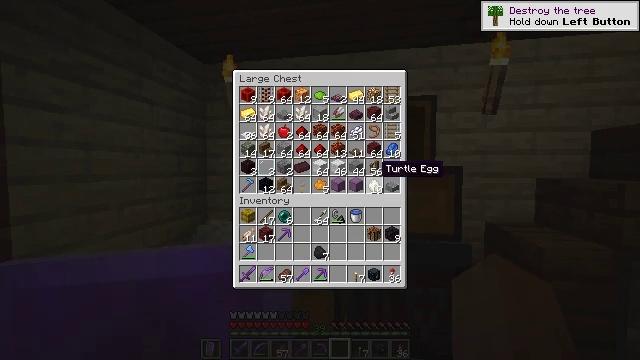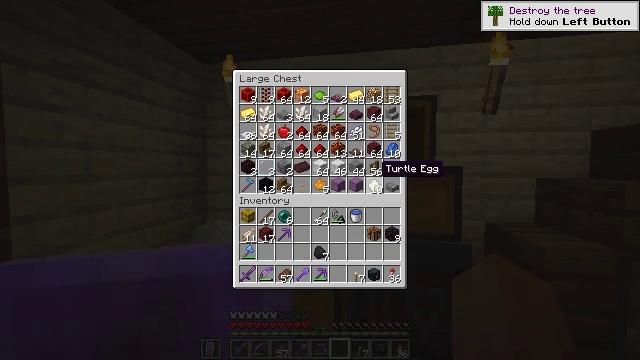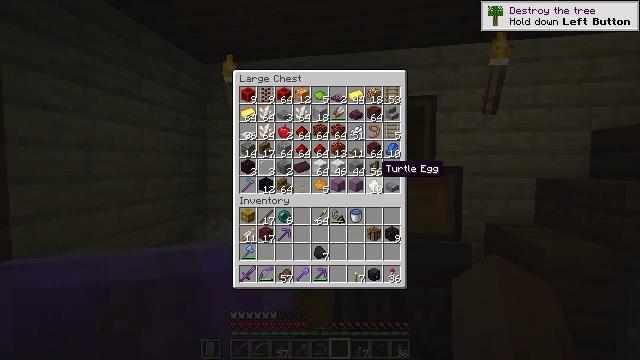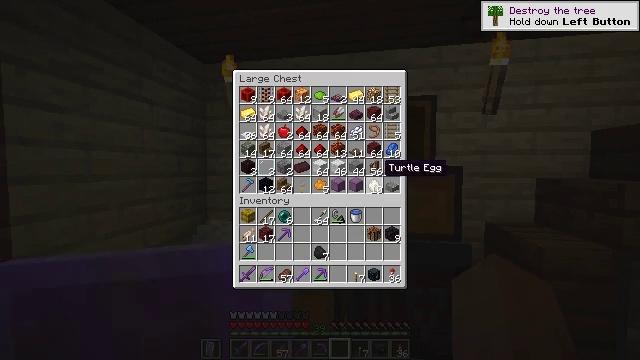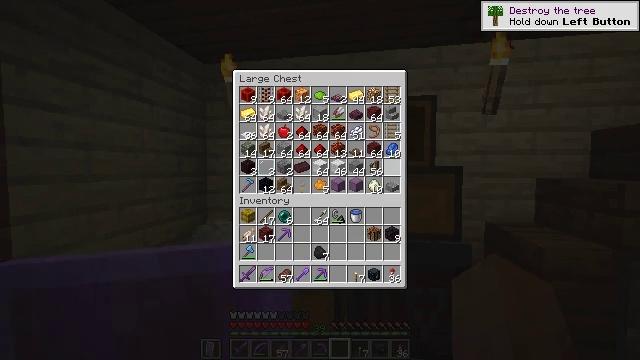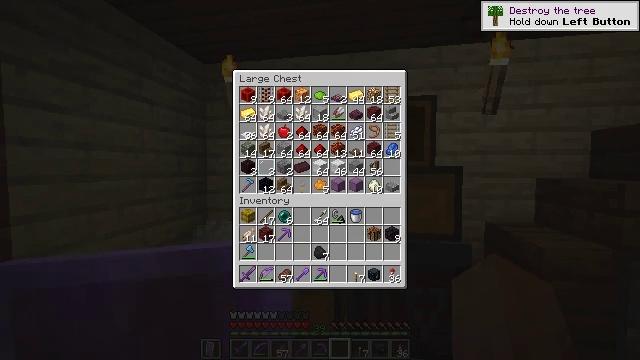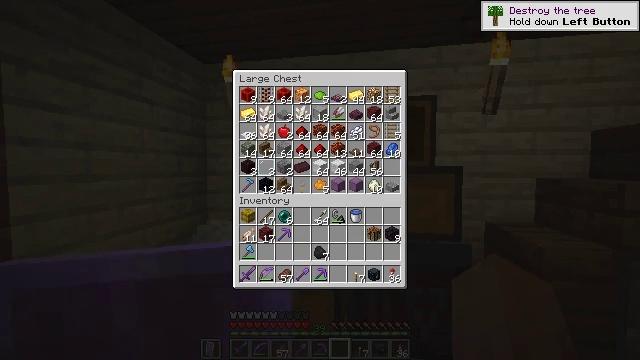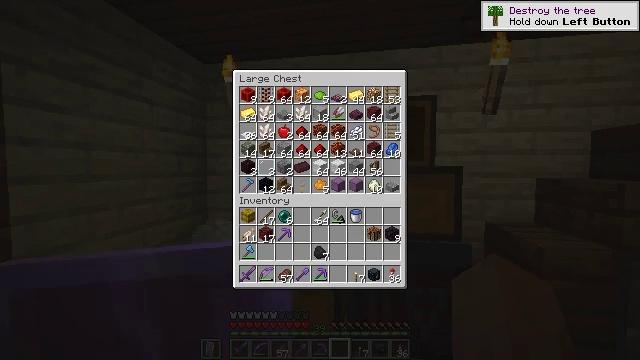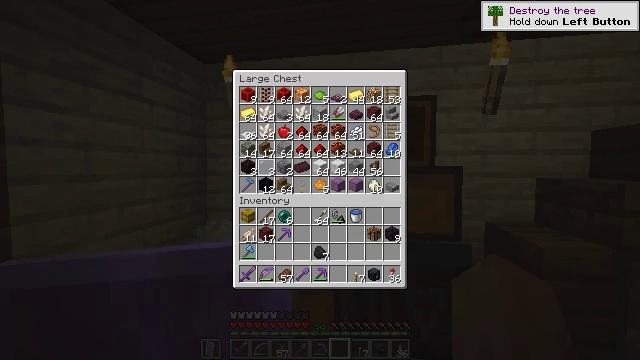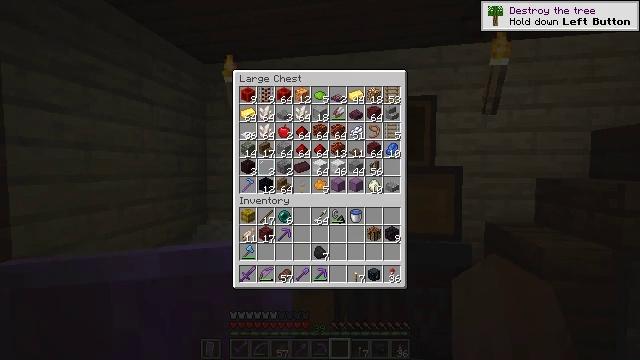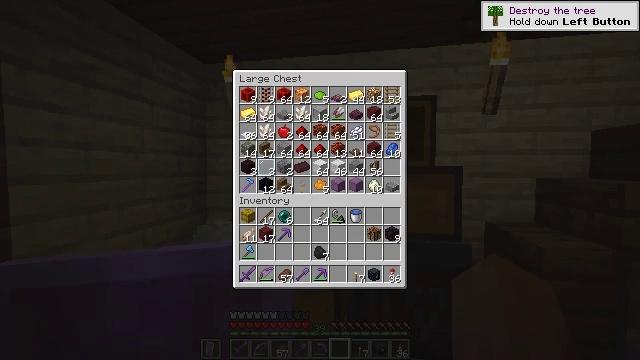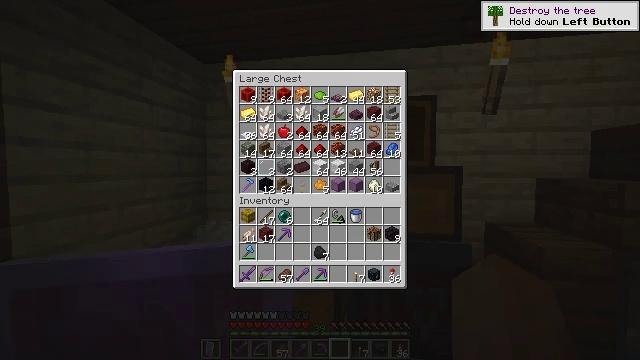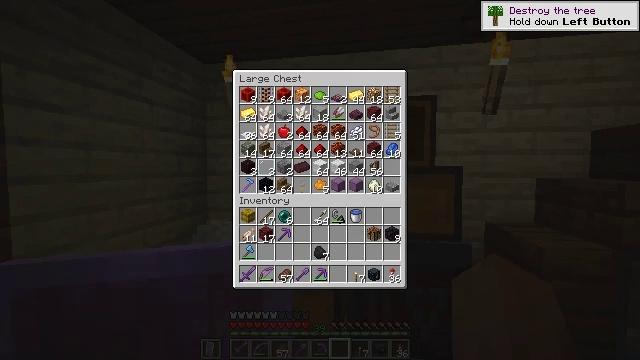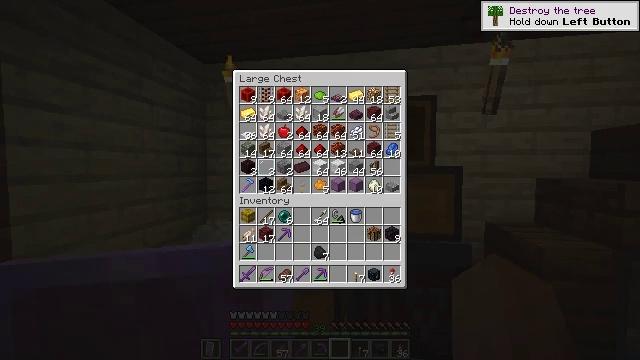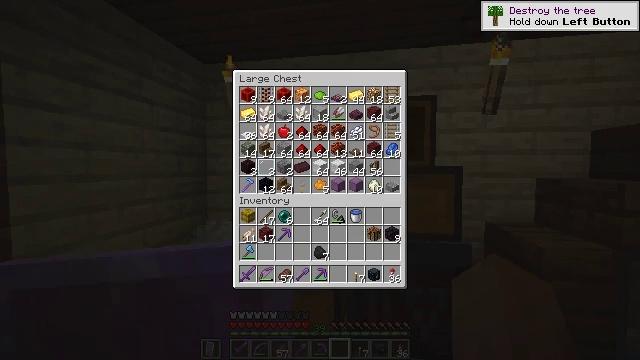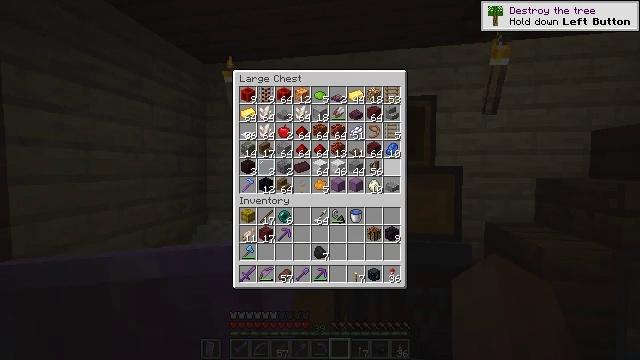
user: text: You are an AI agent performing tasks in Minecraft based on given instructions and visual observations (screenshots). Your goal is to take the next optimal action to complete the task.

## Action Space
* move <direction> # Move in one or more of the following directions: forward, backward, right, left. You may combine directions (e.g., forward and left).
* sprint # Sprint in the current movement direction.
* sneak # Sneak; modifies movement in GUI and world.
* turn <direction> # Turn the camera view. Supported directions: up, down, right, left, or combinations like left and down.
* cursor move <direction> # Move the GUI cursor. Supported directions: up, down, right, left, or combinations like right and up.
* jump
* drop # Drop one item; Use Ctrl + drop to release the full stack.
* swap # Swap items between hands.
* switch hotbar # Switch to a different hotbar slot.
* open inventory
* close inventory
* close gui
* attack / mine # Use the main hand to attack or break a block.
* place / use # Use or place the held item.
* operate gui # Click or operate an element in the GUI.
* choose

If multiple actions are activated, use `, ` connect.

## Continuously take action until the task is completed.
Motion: motion action
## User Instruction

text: Turn sand into glass in the furnace.
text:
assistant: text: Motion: no_op
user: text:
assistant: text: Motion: no_op
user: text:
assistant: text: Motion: no_op
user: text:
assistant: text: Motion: turn right
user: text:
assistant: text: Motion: no_op
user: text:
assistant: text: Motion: no_op
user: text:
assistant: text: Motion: no_op
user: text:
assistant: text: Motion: no_op
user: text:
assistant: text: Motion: no_op
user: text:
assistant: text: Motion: no_op
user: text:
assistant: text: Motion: no_op
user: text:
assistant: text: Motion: no_op
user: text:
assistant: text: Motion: no_op
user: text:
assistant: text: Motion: no_op
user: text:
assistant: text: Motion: turn left
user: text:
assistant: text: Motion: no_op
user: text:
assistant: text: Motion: no_op
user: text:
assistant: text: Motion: no_op
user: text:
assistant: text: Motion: no_op
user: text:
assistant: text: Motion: no_op
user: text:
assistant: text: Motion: no_op
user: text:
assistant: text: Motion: no_op
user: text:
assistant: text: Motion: no_op
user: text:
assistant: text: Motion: no_op
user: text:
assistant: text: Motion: no_op
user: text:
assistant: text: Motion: no_op
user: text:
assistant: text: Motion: no_op
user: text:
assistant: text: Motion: no_op
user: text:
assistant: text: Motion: no_op
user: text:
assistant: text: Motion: no_op